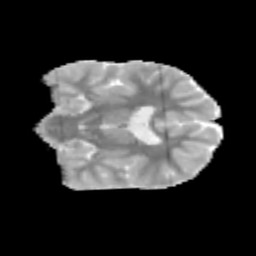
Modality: MD
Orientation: coronal
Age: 9
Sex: male
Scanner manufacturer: siemens
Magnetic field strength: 3 T
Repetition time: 3.8 s
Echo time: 0.07 s